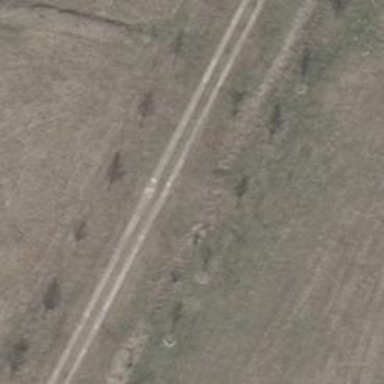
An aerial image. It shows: High-quality track road with concrete lanes.